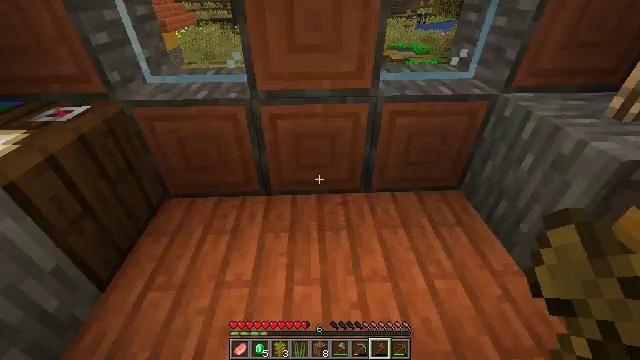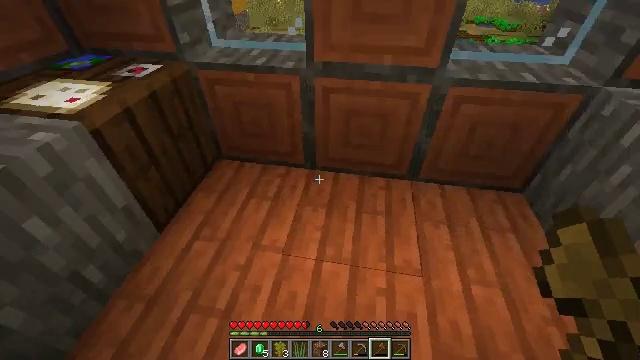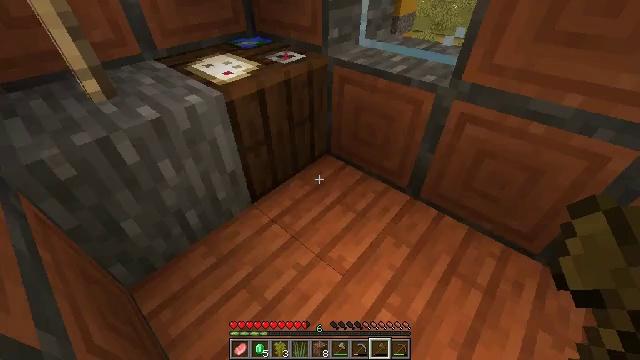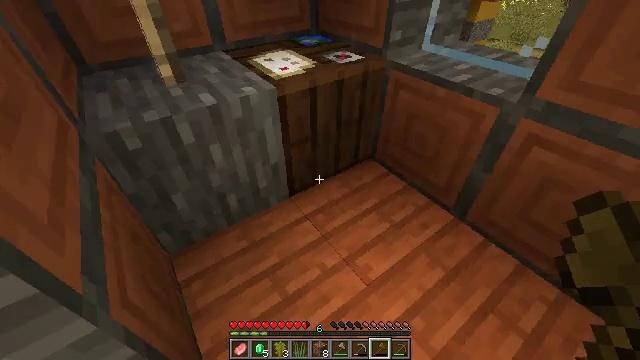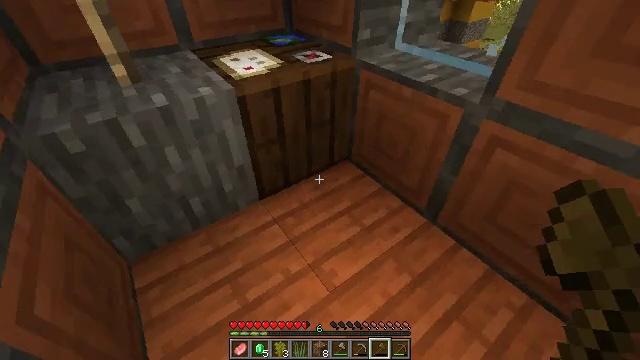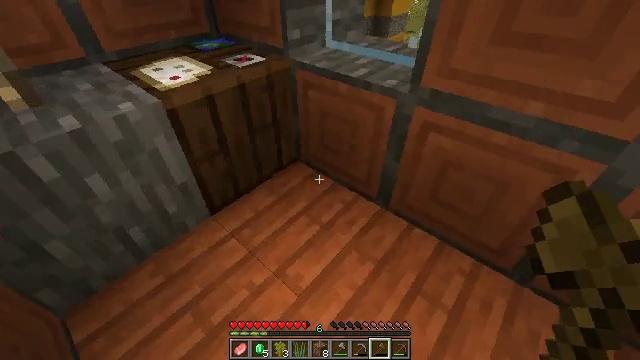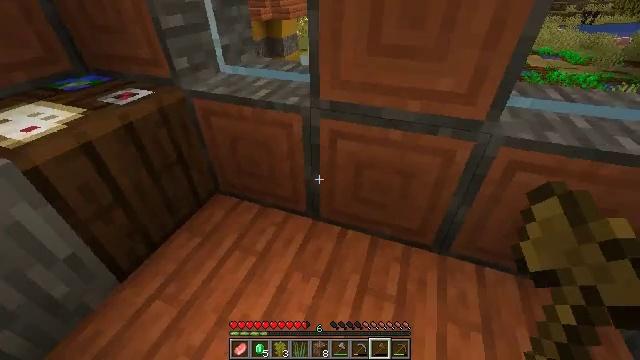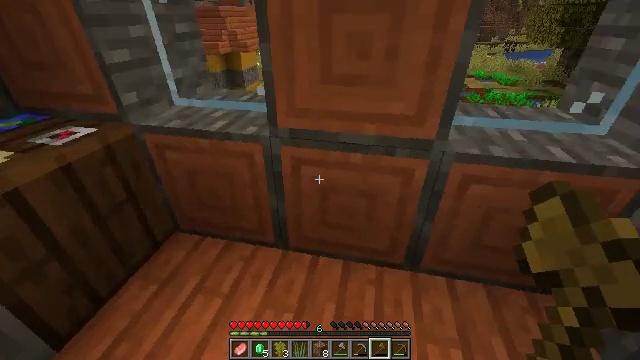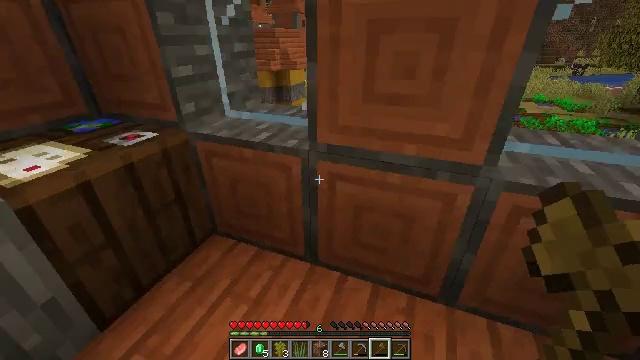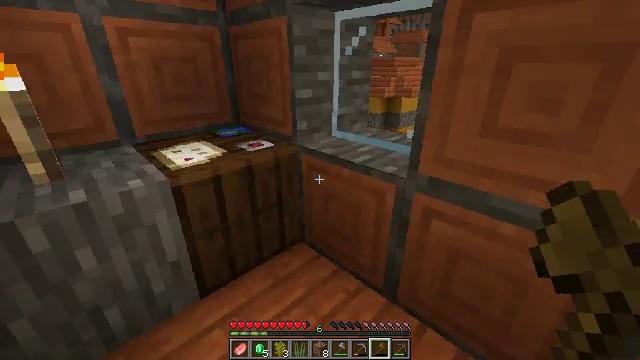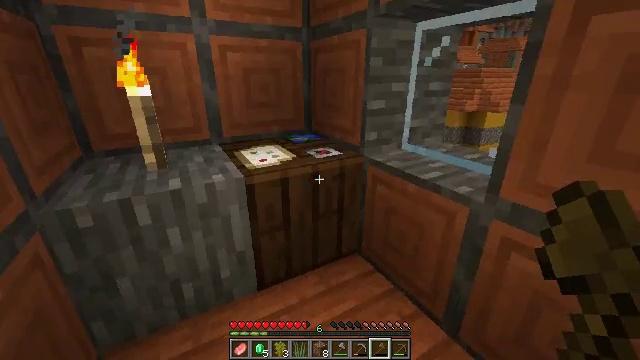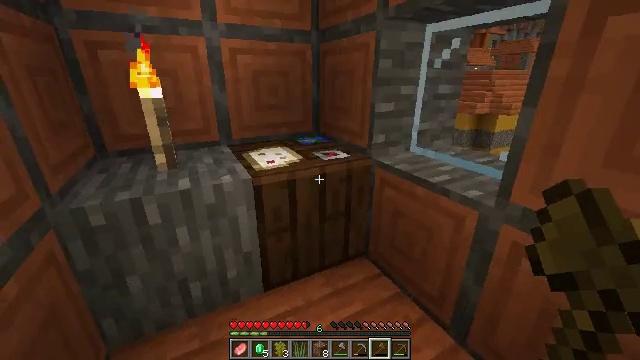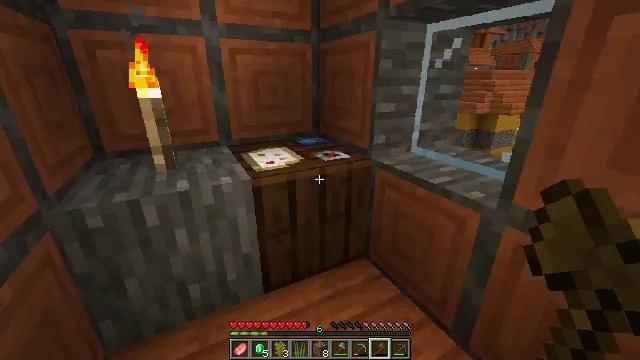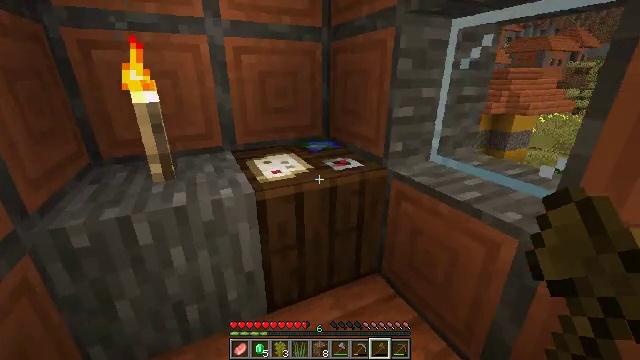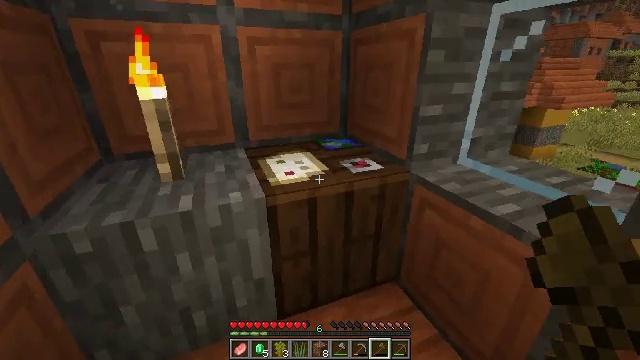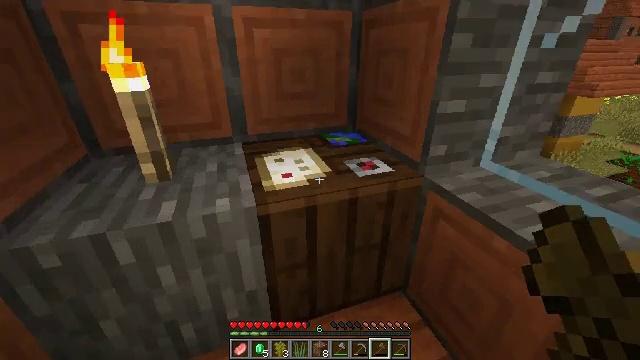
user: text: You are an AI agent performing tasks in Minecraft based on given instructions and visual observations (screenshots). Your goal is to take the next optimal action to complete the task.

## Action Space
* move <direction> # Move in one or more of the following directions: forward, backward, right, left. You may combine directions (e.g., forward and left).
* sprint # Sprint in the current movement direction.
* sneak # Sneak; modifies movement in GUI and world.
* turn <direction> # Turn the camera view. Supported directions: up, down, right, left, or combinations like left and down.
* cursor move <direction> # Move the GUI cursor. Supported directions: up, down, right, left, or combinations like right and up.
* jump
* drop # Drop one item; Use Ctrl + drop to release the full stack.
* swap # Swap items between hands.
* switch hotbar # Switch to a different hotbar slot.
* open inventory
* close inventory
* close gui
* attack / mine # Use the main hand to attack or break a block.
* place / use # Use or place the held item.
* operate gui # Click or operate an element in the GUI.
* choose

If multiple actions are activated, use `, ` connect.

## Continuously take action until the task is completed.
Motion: motion action
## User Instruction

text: Get the cartography table into your inventory.
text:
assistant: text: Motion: move forward and move right, turn left and down
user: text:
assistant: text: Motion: move right, turn left
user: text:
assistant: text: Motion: move right, turn left
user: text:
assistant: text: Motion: no_op
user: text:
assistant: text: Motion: turn right
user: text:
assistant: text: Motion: turn right and up
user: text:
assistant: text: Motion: turn right and up
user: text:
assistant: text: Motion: turn left and up
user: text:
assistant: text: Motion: turn left and up
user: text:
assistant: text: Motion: turn left and up
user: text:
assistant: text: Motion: turn left
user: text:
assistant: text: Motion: move forward
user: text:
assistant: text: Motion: move forward, turn left
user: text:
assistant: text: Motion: move forward, turn left and down
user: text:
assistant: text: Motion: move forward and move right, turn left and down
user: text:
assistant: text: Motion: move right, turn left and down
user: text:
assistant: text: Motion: turn down
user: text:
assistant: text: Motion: turn down, attack / mine
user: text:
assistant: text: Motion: attack / mine
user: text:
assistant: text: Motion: attack / mine
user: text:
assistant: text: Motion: attack / mine
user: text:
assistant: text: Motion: attack / mine
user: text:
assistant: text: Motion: attack / mine
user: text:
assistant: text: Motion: turn left and down, attack / mine
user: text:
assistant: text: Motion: turn left, attack / mine
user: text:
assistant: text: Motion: attack / mine
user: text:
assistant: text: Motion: attack / mine
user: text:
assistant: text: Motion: attack / mine
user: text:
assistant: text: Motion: attack / mine
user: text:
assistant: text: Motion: attack / mine